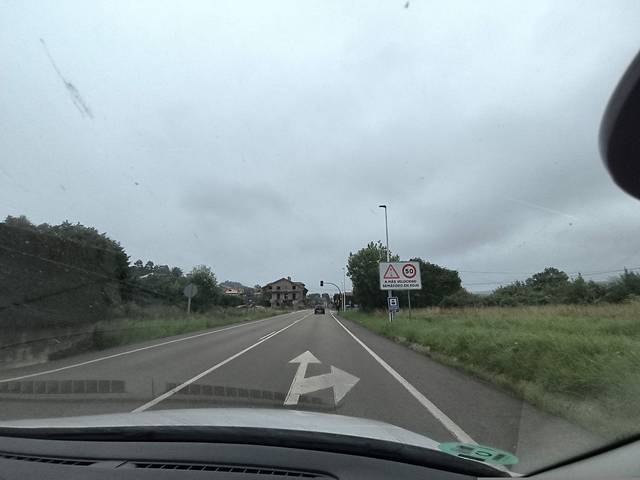
Region: Spain
Coordinates: 43.389, -4.245